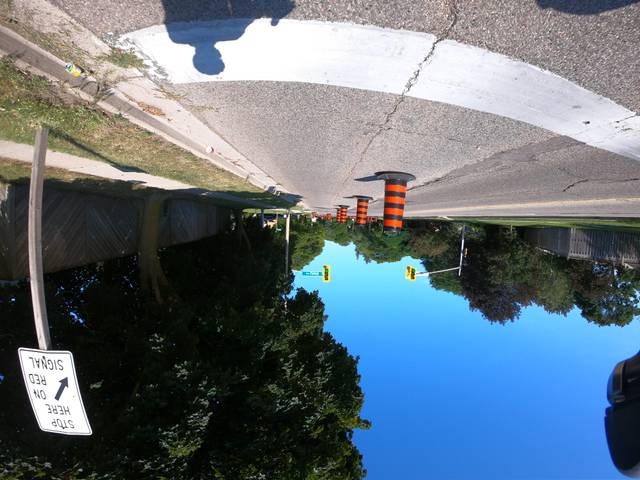
Region: Canada
Coordinates: 43.457, -80.532